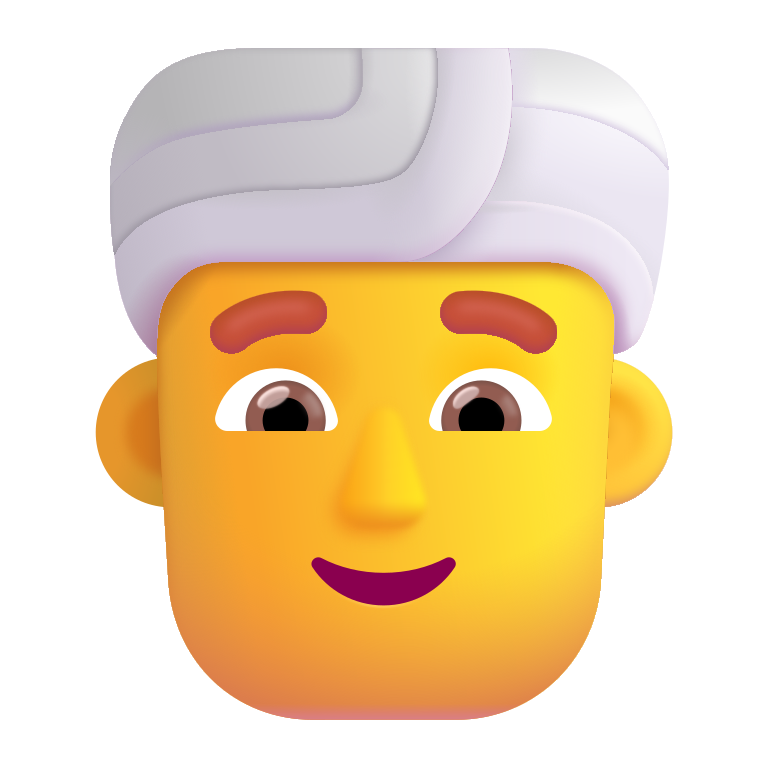
man wearing turban color default